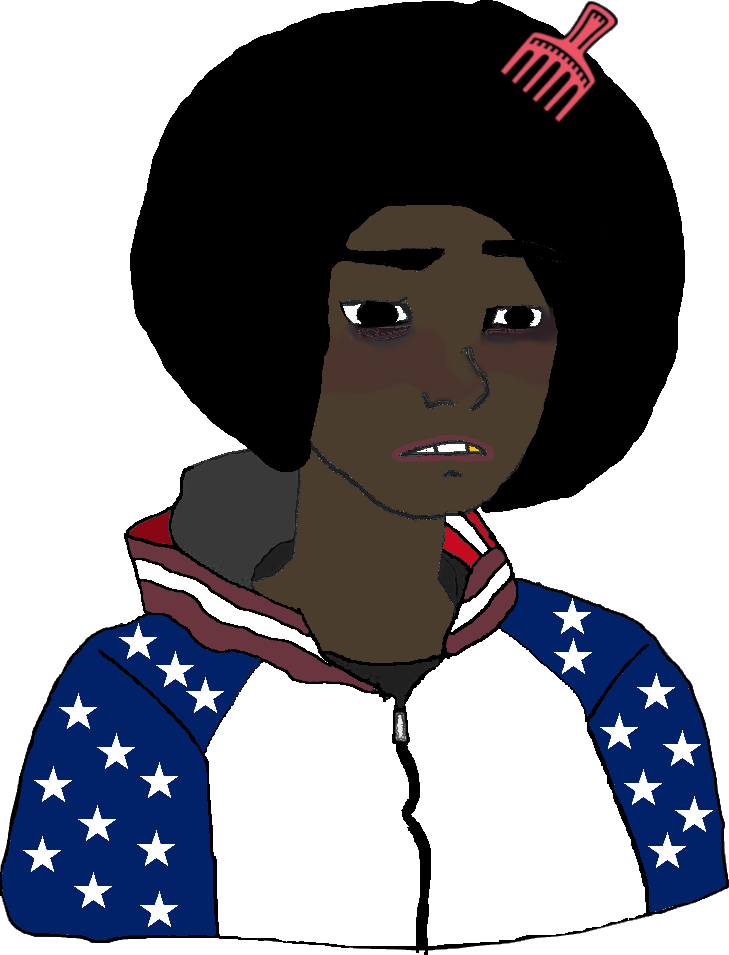
Label: 5_Twinkjak